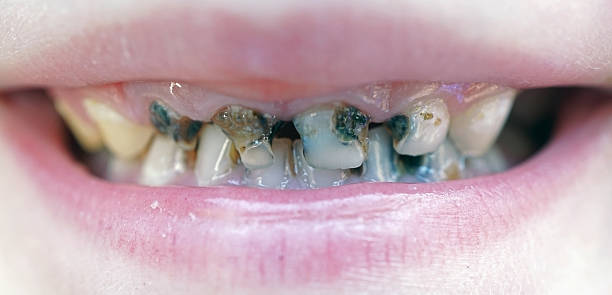
Condition: Caries